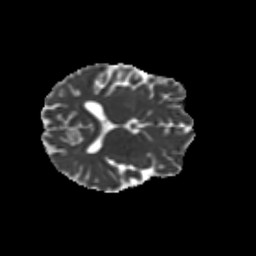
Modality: MD
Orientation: axial
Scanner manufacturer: siemens
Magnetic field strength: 3 T
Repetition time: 9.2 s
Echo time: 0.084 s